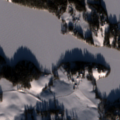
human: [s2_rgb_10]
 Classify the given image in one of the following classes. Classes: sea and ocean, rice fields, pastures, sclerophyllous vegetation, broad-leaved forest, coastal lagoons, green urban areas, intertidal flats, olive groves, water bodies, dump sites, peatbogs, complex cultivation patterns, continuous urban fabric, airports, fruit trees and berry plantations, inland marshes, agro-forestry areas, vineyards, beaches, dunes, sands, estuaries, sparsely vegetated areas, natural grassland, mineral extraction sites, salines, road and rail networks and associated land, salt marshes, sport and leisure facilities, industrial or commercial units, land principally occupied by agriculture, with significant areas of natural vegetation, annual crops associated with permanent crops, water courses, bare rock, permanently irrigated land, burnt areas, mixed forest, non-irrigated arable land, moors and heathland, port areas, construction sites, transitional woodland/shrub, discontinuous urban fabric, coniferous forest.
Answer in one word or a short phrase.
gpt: non-irrigated arable land, land principally occupied by agriculture, with significant areas of natural vegetation, coniferous forest, mixed forest, water bodies